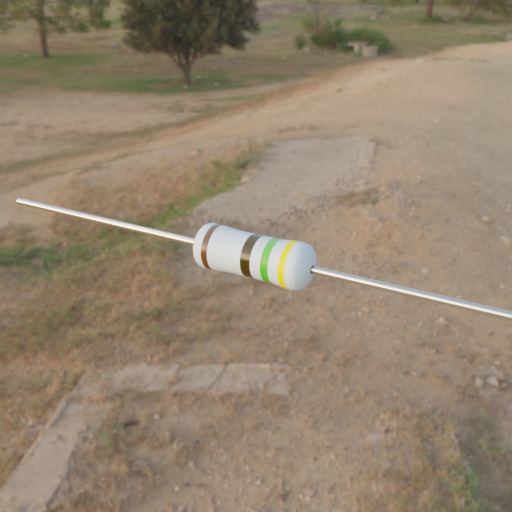
Resistor colour bands (in order): brown, black, green, yellow